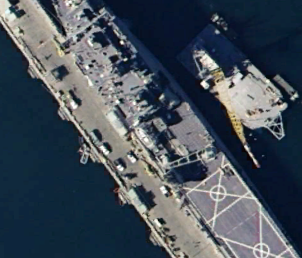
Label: combat